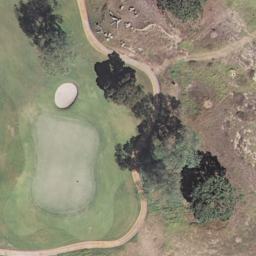
Label: golf course